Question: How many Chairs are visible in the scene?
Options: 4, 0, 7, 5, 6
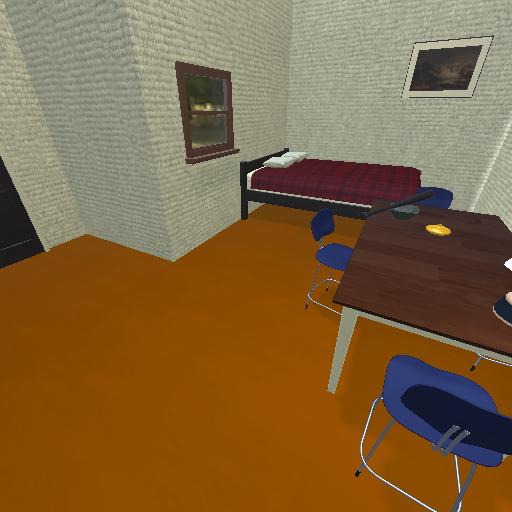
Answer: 4